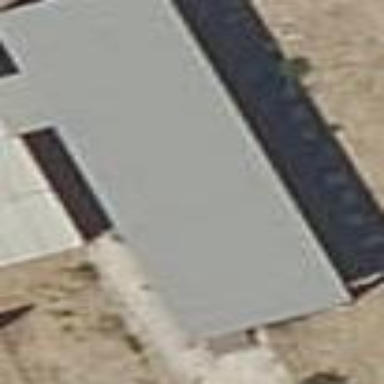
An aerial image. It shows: View of roof of building.